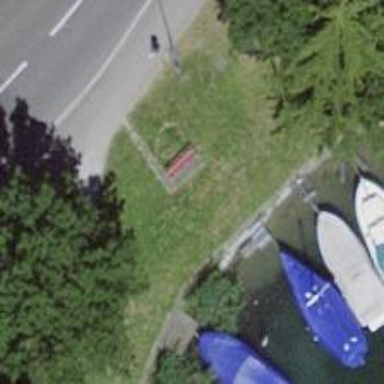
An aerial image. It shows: Red bench.